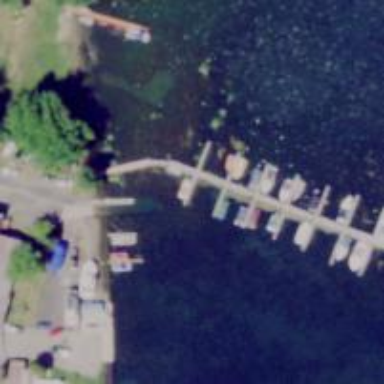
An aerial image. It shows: Pier with mooring facilities.